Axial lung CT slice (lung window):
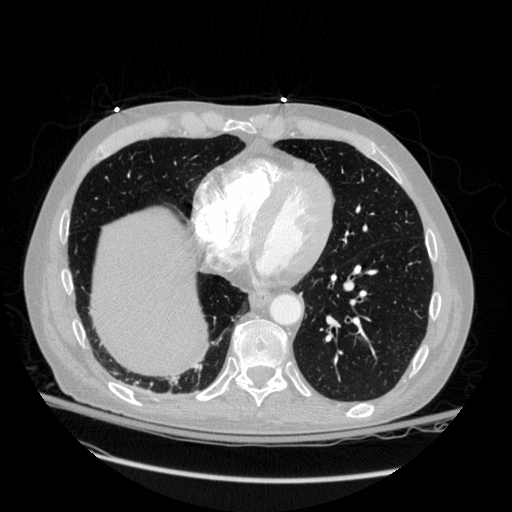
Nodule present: no